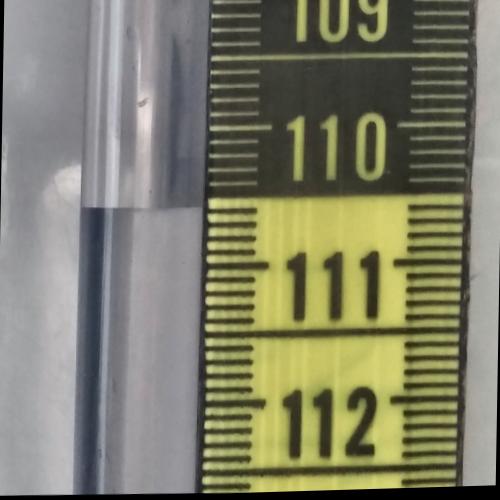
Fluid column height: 110.6 cm